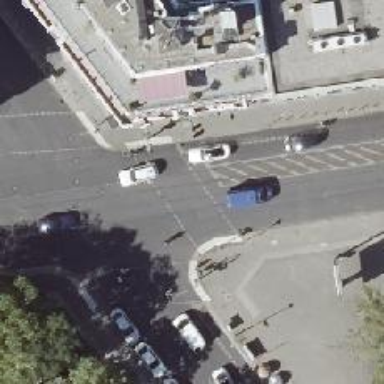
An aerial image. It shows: Asphalt footway with marked crossing equipped with traffic signals.